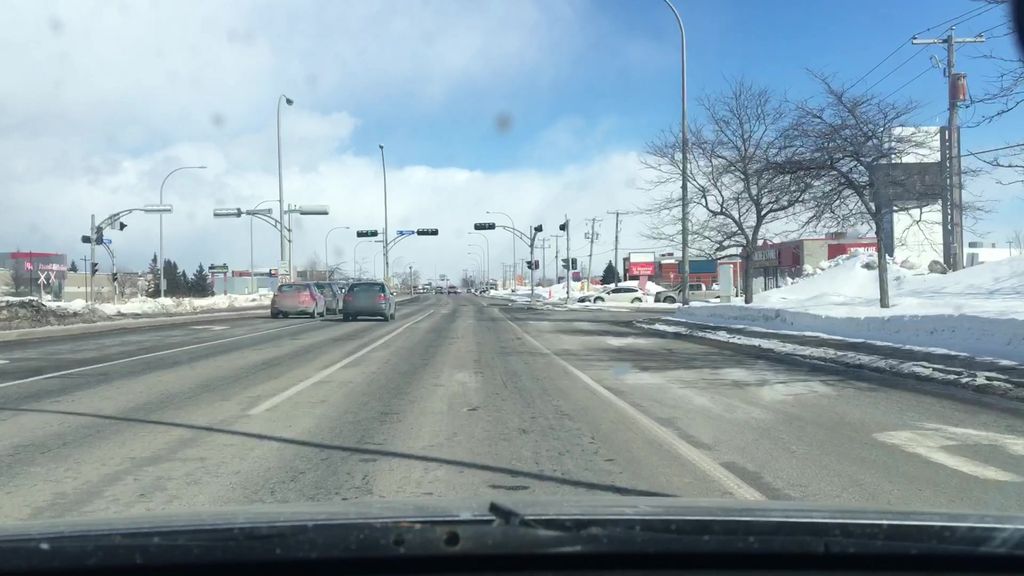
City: ottawa-gatineau